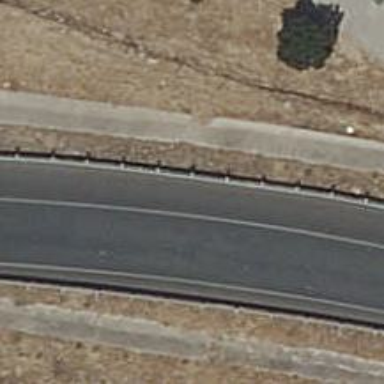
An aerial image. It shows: Guard rail as barrier.